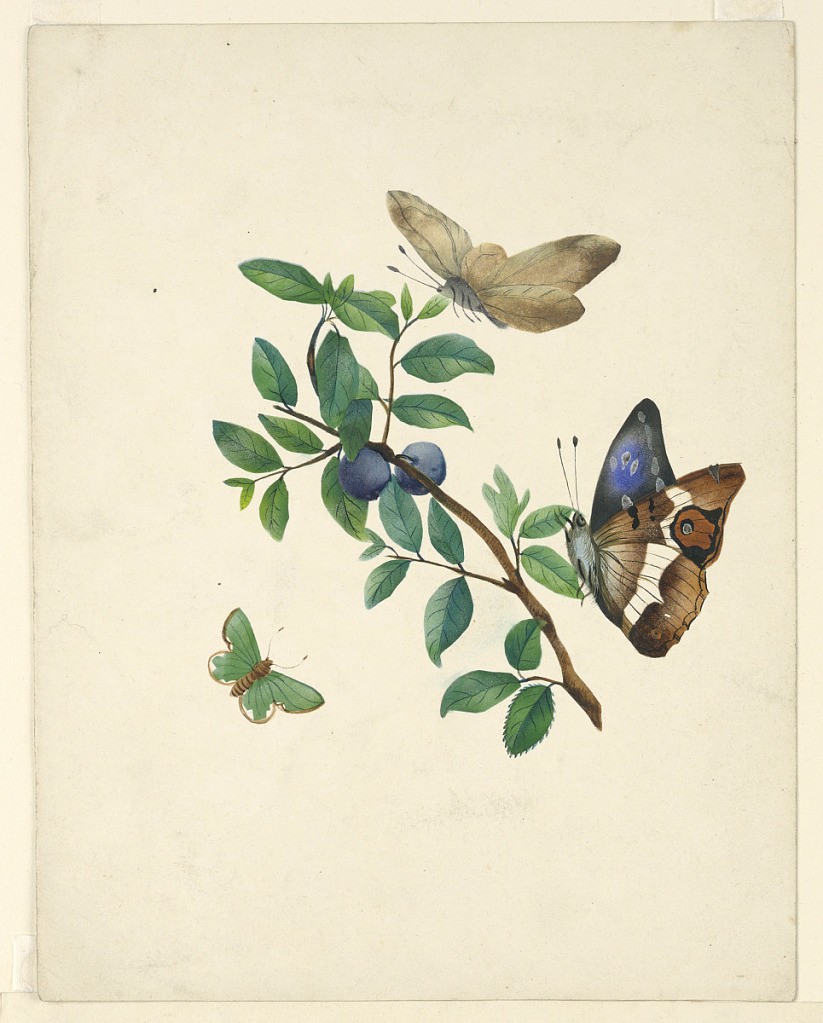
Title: Cherries and Butterflies
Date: ca. 1830
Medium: Brush and watercolor on paper
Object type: Drawing
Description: Two cherries on a branch with three butterflies hovering about it.